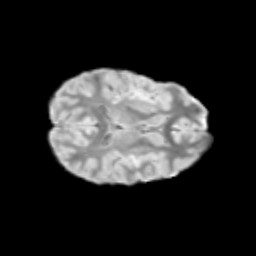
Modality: T2w
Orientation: axial
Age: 10
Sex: female
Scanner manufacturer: siemens
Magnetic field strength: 3 T
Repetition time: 3.8 s
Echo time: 0.07 s